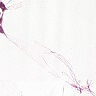
Metastatic tissue present: no